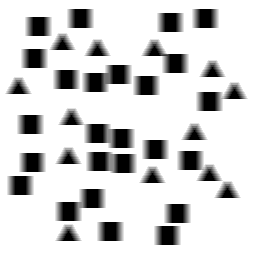
Squares: 25
Triangles: 13
Stars: 0
Total shapes: 38